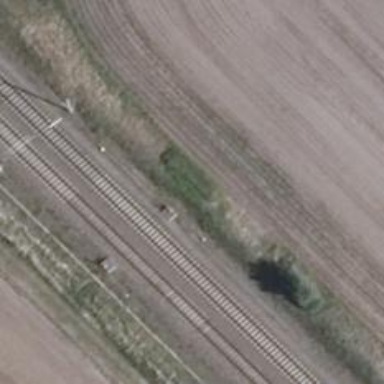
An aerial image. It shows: Railway signal.